Question: My app shows a menu of a restaurant where, after logging in with an email and password from the database, the client guides you to a computer that calculates Kcal after certain dates. I would like to be able to put the result in the same database and the same data that the client used as the image.
<URL>
[
This is for an application I have for a contest
'''
private void button1_Click(object sender, EventArgs e)
{
ani = Convert.ToInt32(textBox1.Text);
cm = Convert.ToInt32(textBox2.Text);
kg = Convert.ToInt32(textBox3.Text);
s = ani + cm + kg;
if (s < 250) label_mesaj.Text = "1800";
else if (s >= 250 && s <= 275) label_mesaj.Text = "2200";
else label_mesaj.Text = "2500";
}
private void button2_Click(object sender, EventArgs e)
{
SqlConnection con = new SqlConnection(constr);
con.Open();
SqlCommand cmd = new SqlCommand("insert into Clienti(parola,nume,prenume,adresa,email)values('" + textBox4.Text + "','" + textBox1.Text + "','" + textBox2.Text + "','" + textBox3.Text + "','" + textBox6.Text + "')", con);
SqlDataAdapter da = new SqlDataAdapter(cmd);
DataSet ds = new DataSet();
da.Fill(ds);
}
'''
This is code that add to my database new clients after a registration, so i don't know how to remember that "id_clienti"
I expect that "label_mesaj" to show on the "kcal_zilnice" in the database after LogIn with the same data.
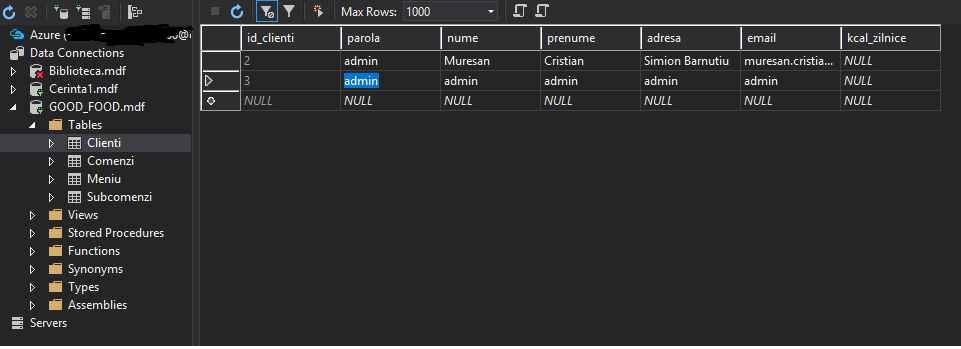
Answer: That's how I managed to solve the problem
The LogIn part that I remember the email
'''
private void button1_Click(object sender, EventArgs e)
{
SqlConnection con = new SqlConnection(constr);
SqlDataAdapter da = new SqlDataAdapter("Select count(*) from Clienti where email='" + textBox1.Text + "' and Parola='" + textBox2.Text + "'", con);
DataTable dt = new DataTable();
da.Fill(dt);
if (dt.Rows[0][0].ToString() == "1")
{
client.email = textBox1.Text;
this.Hide();
Form4 ssss = new Form4();
ssss.Show();
}
else MessageBox.Show("verifica datele");
}
'''
And in the next Form
'''
private void button1_Click(object sender, EventArgs e)
{
SqlConnection con = new SqlConnection(constr);
SqlDataAdapter da = new SqlDataAdapter();
con.Open();if (s < 250) label_mesaj.Text = "1800";
da.UpdateCommand = new SqlCommand("Update Clienti set kcal_zilnice= '" + label_mesaj.Text + "' where email= '" + Form3.client.email.ToString() + "'", con);
da.UpdateCommand.ExecuteNonQuery();
da.UpdateCommand.Dispose();
con.Close();
}
'''